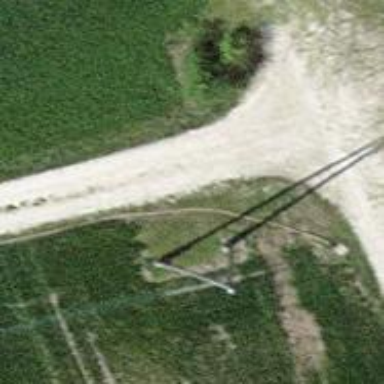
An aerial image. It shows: Power pole.